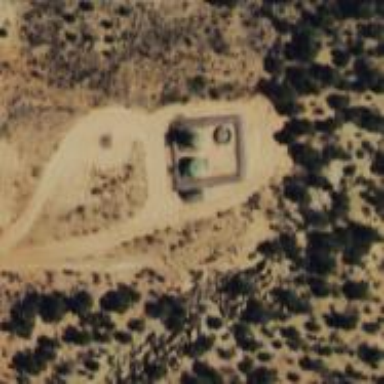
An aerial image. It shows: Storage tank with man-made structure.